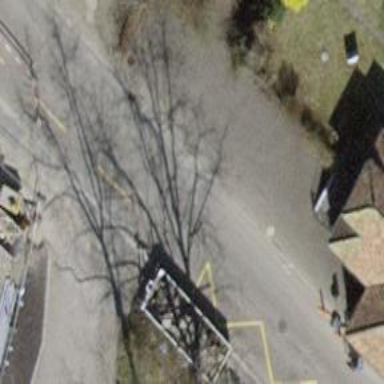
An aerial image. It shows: Unmarked crossing on the road.